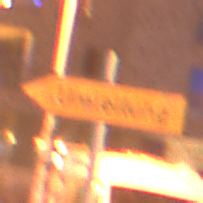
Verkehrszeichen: UmleitungswegweiserLinksweisend
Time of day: Night
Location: Outdoor (Urban)
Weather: PartlyCloudy
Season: NotSpecified
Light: Artificial